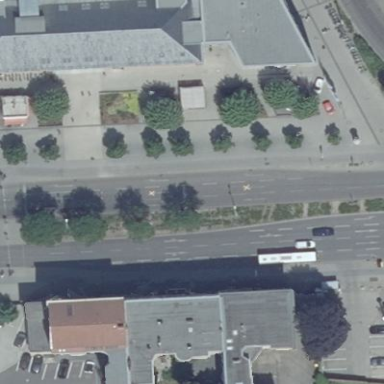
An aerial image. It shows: Pedestrian area.